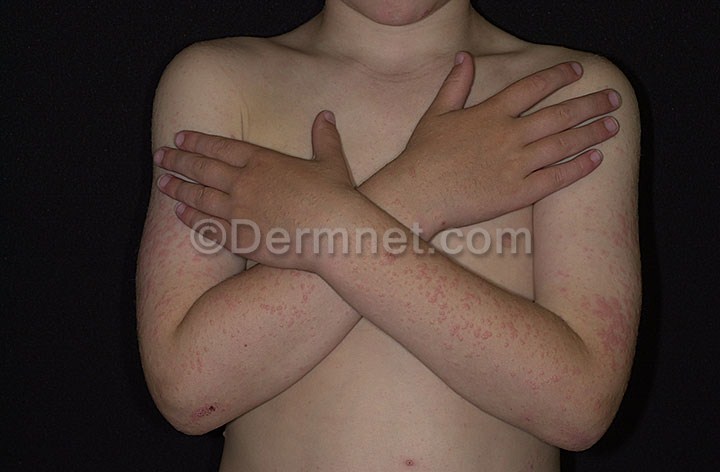
Disease: Exanthems and Drug Eruptions